Field crop: maize
Growth stage: 1
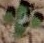
Species: chenopodium